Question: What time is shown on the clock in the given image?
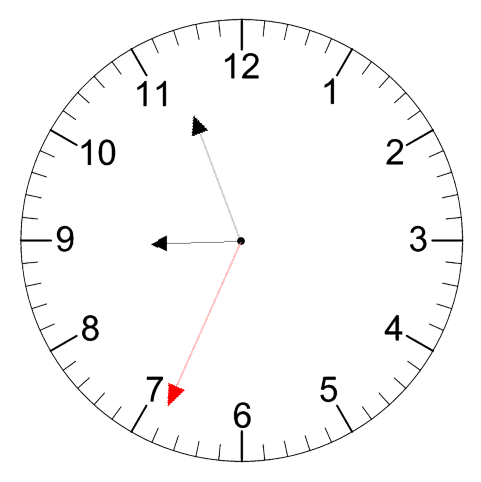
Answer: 08:56:34